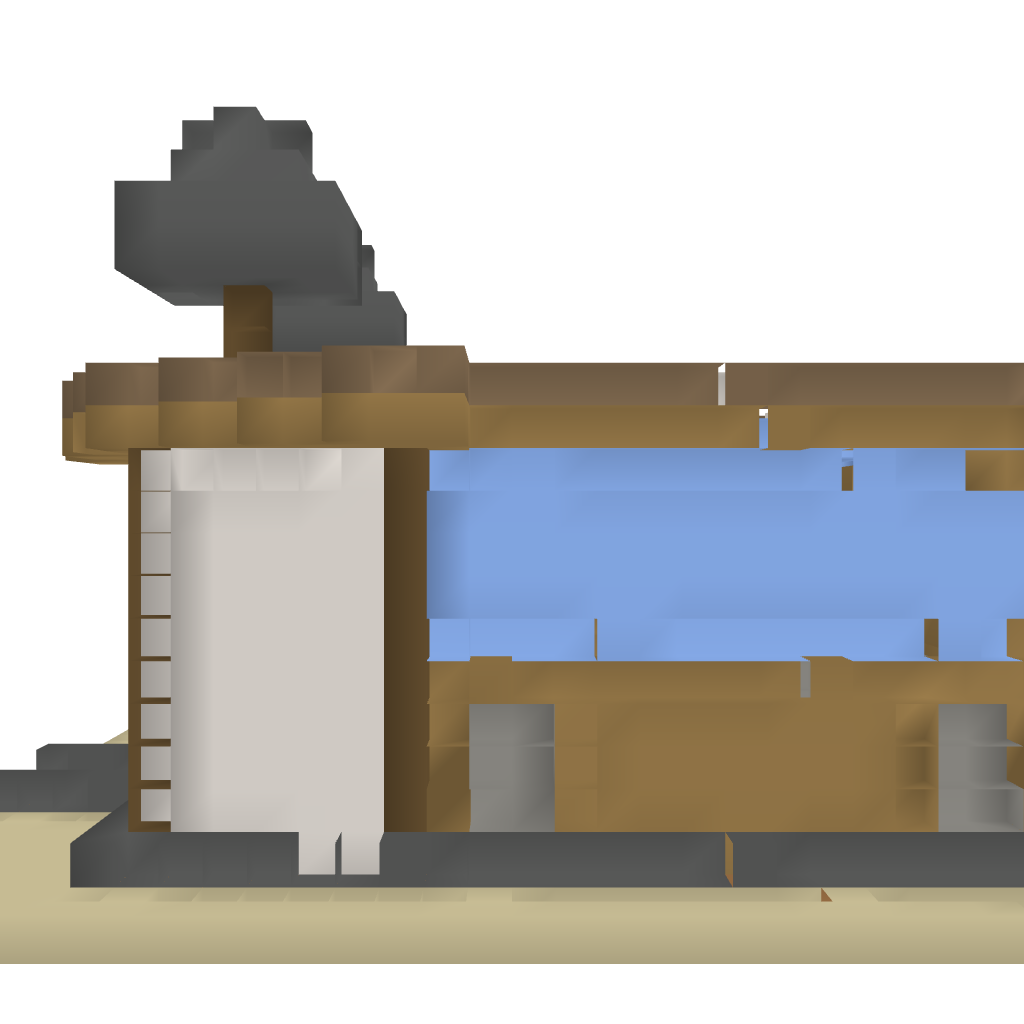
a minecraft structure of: Modern House/Penthouse